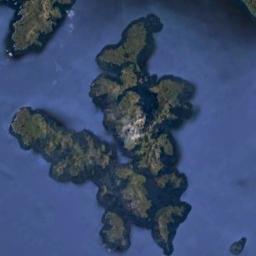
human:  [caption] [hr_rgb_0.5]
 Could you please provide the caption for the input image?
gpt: The island with rugged terrain is surrounded by light blue waters .

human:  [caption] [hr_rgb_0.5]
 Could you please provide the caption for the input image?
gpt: The island is surrounded by water .

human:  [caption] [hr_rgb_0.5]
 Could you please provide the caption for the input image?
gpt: Irregularly shaped green island surrounded by blue sea water .

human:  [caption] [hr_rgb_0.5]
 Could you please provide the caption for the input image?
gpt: The island lies to the sea on one side .

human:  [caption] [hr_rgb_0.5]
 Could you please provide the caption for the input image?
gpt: There are islands with mountains and grasslands on a blue sea .